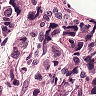
Metastatic tissue present: yes